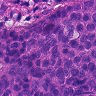
Metastatic tissue present: yes